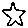
Label: star